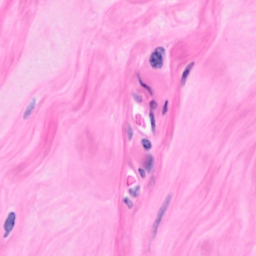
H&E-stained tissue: Breast